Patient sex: F
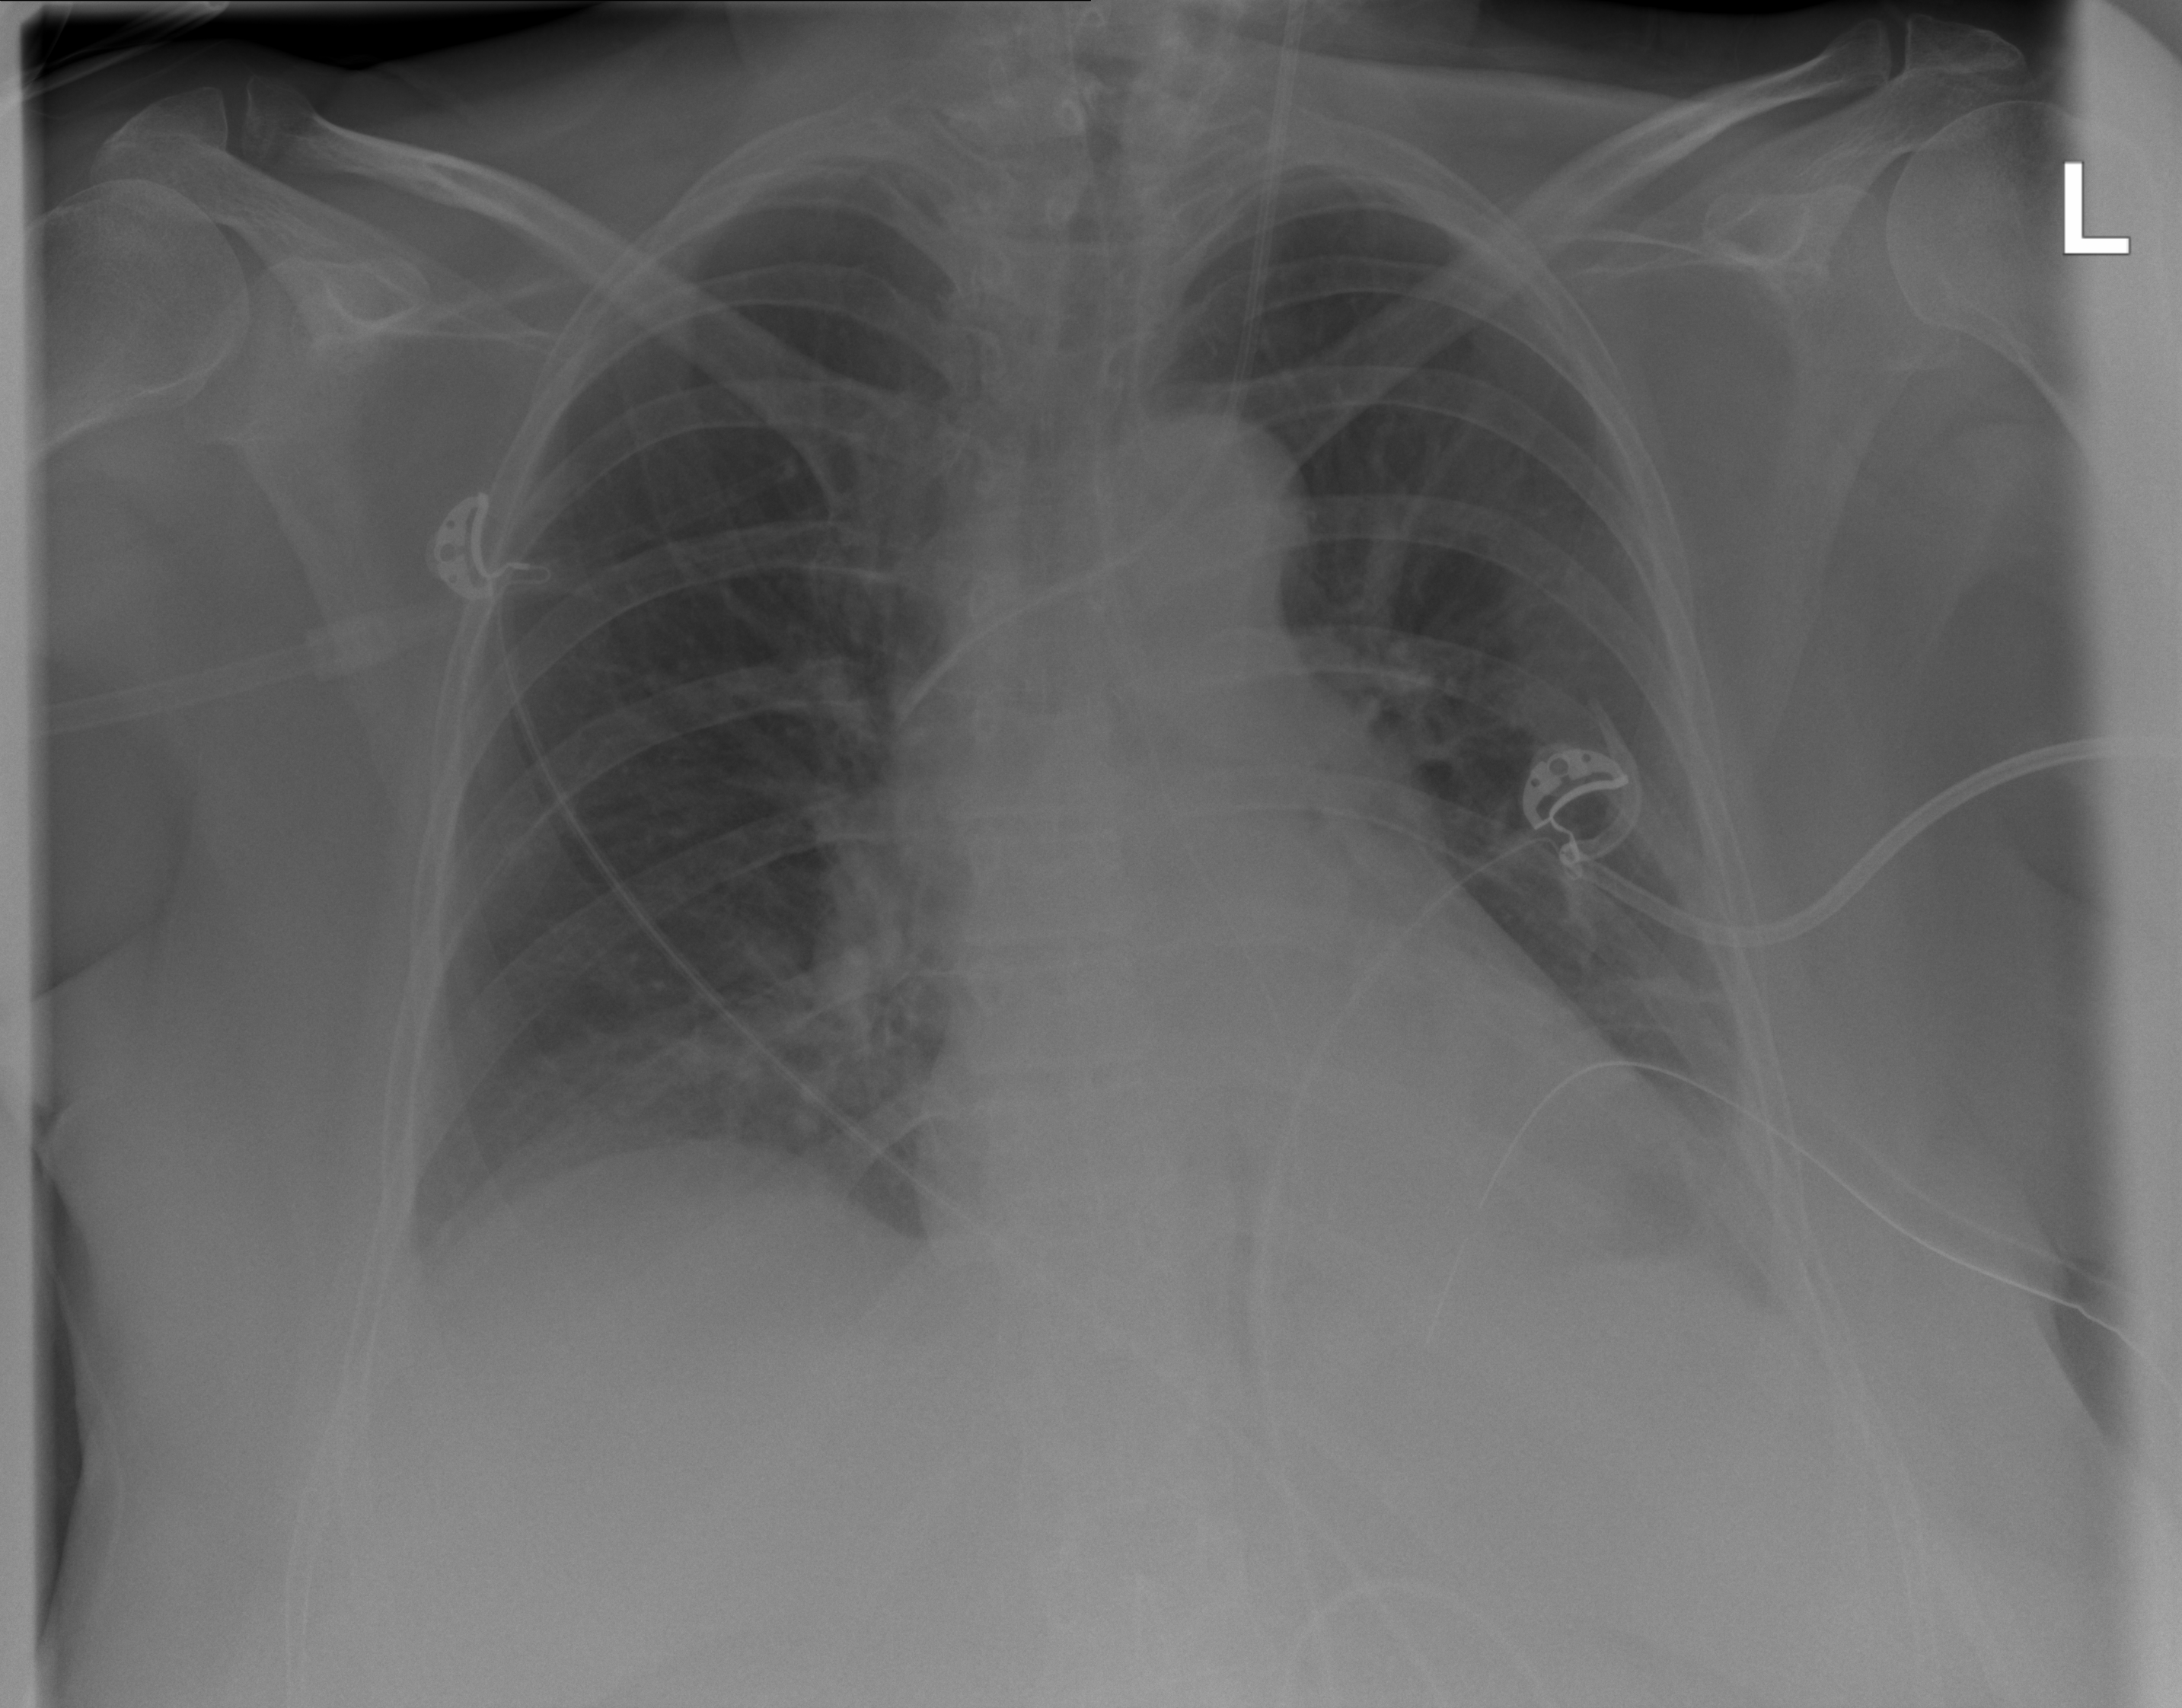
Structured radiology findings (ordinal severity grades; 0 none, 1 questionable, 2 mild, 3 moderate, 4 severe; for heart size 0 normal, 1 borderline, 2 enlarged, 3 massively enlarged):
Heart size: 0
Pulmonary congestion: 0
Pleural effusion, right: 2
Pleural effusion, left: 2
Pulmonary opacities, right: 0
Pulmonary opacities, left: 0
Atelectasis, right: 2
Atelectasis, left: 2